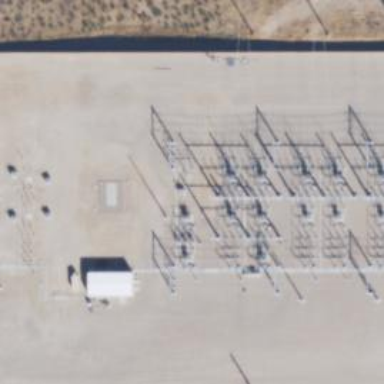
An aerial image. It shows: Switch used for power control.